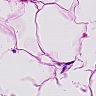
Metastatic tissue present: no